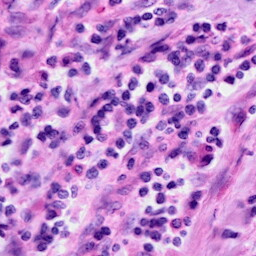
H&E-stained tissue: Cervix